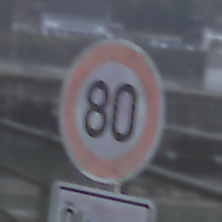
Verkehrszeichen: Geschwindigkeit80
Zusatzzeichen unten: HinweiseAufGefahrenDurchVerbaleAngabe1
Umgebung: Outdoor, Suburban
Tageszeit: MorningAfternoon
Wetter: Overcast
Licht: Natural
Jahreszeit: NotSpecified
Kontrast: LowContrast